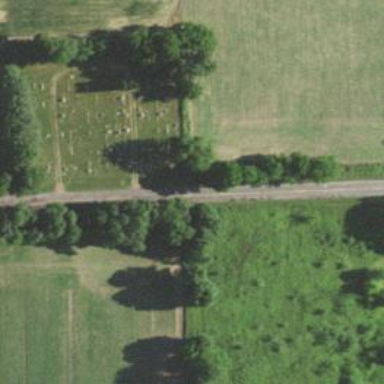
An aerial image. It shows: Row of trees in natural setting.